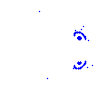
Particle: pion